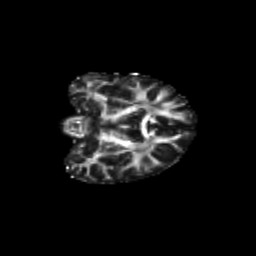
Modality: FA
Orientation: coronal
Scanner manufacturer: siemens
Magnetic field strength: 3 T
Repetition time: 9.2 s
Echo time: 0.084 s